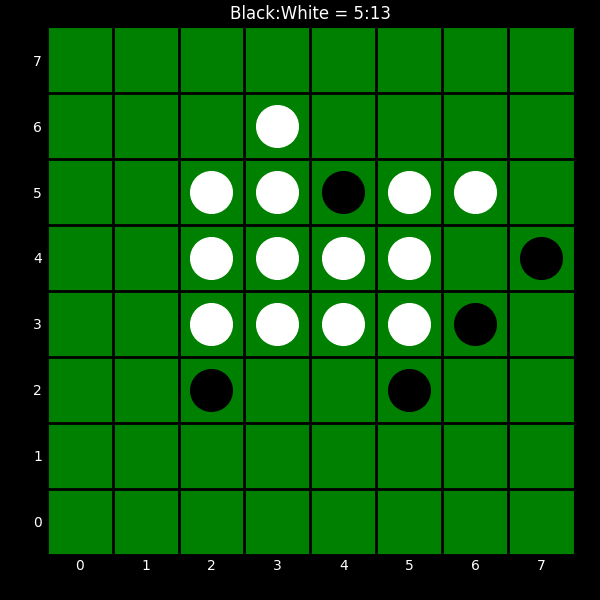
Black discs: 5
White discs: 13